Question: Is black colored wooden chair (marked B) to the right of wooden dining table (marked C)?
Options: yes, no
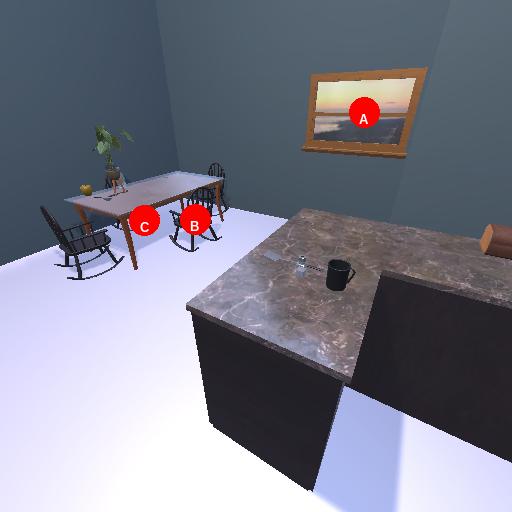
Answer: yes